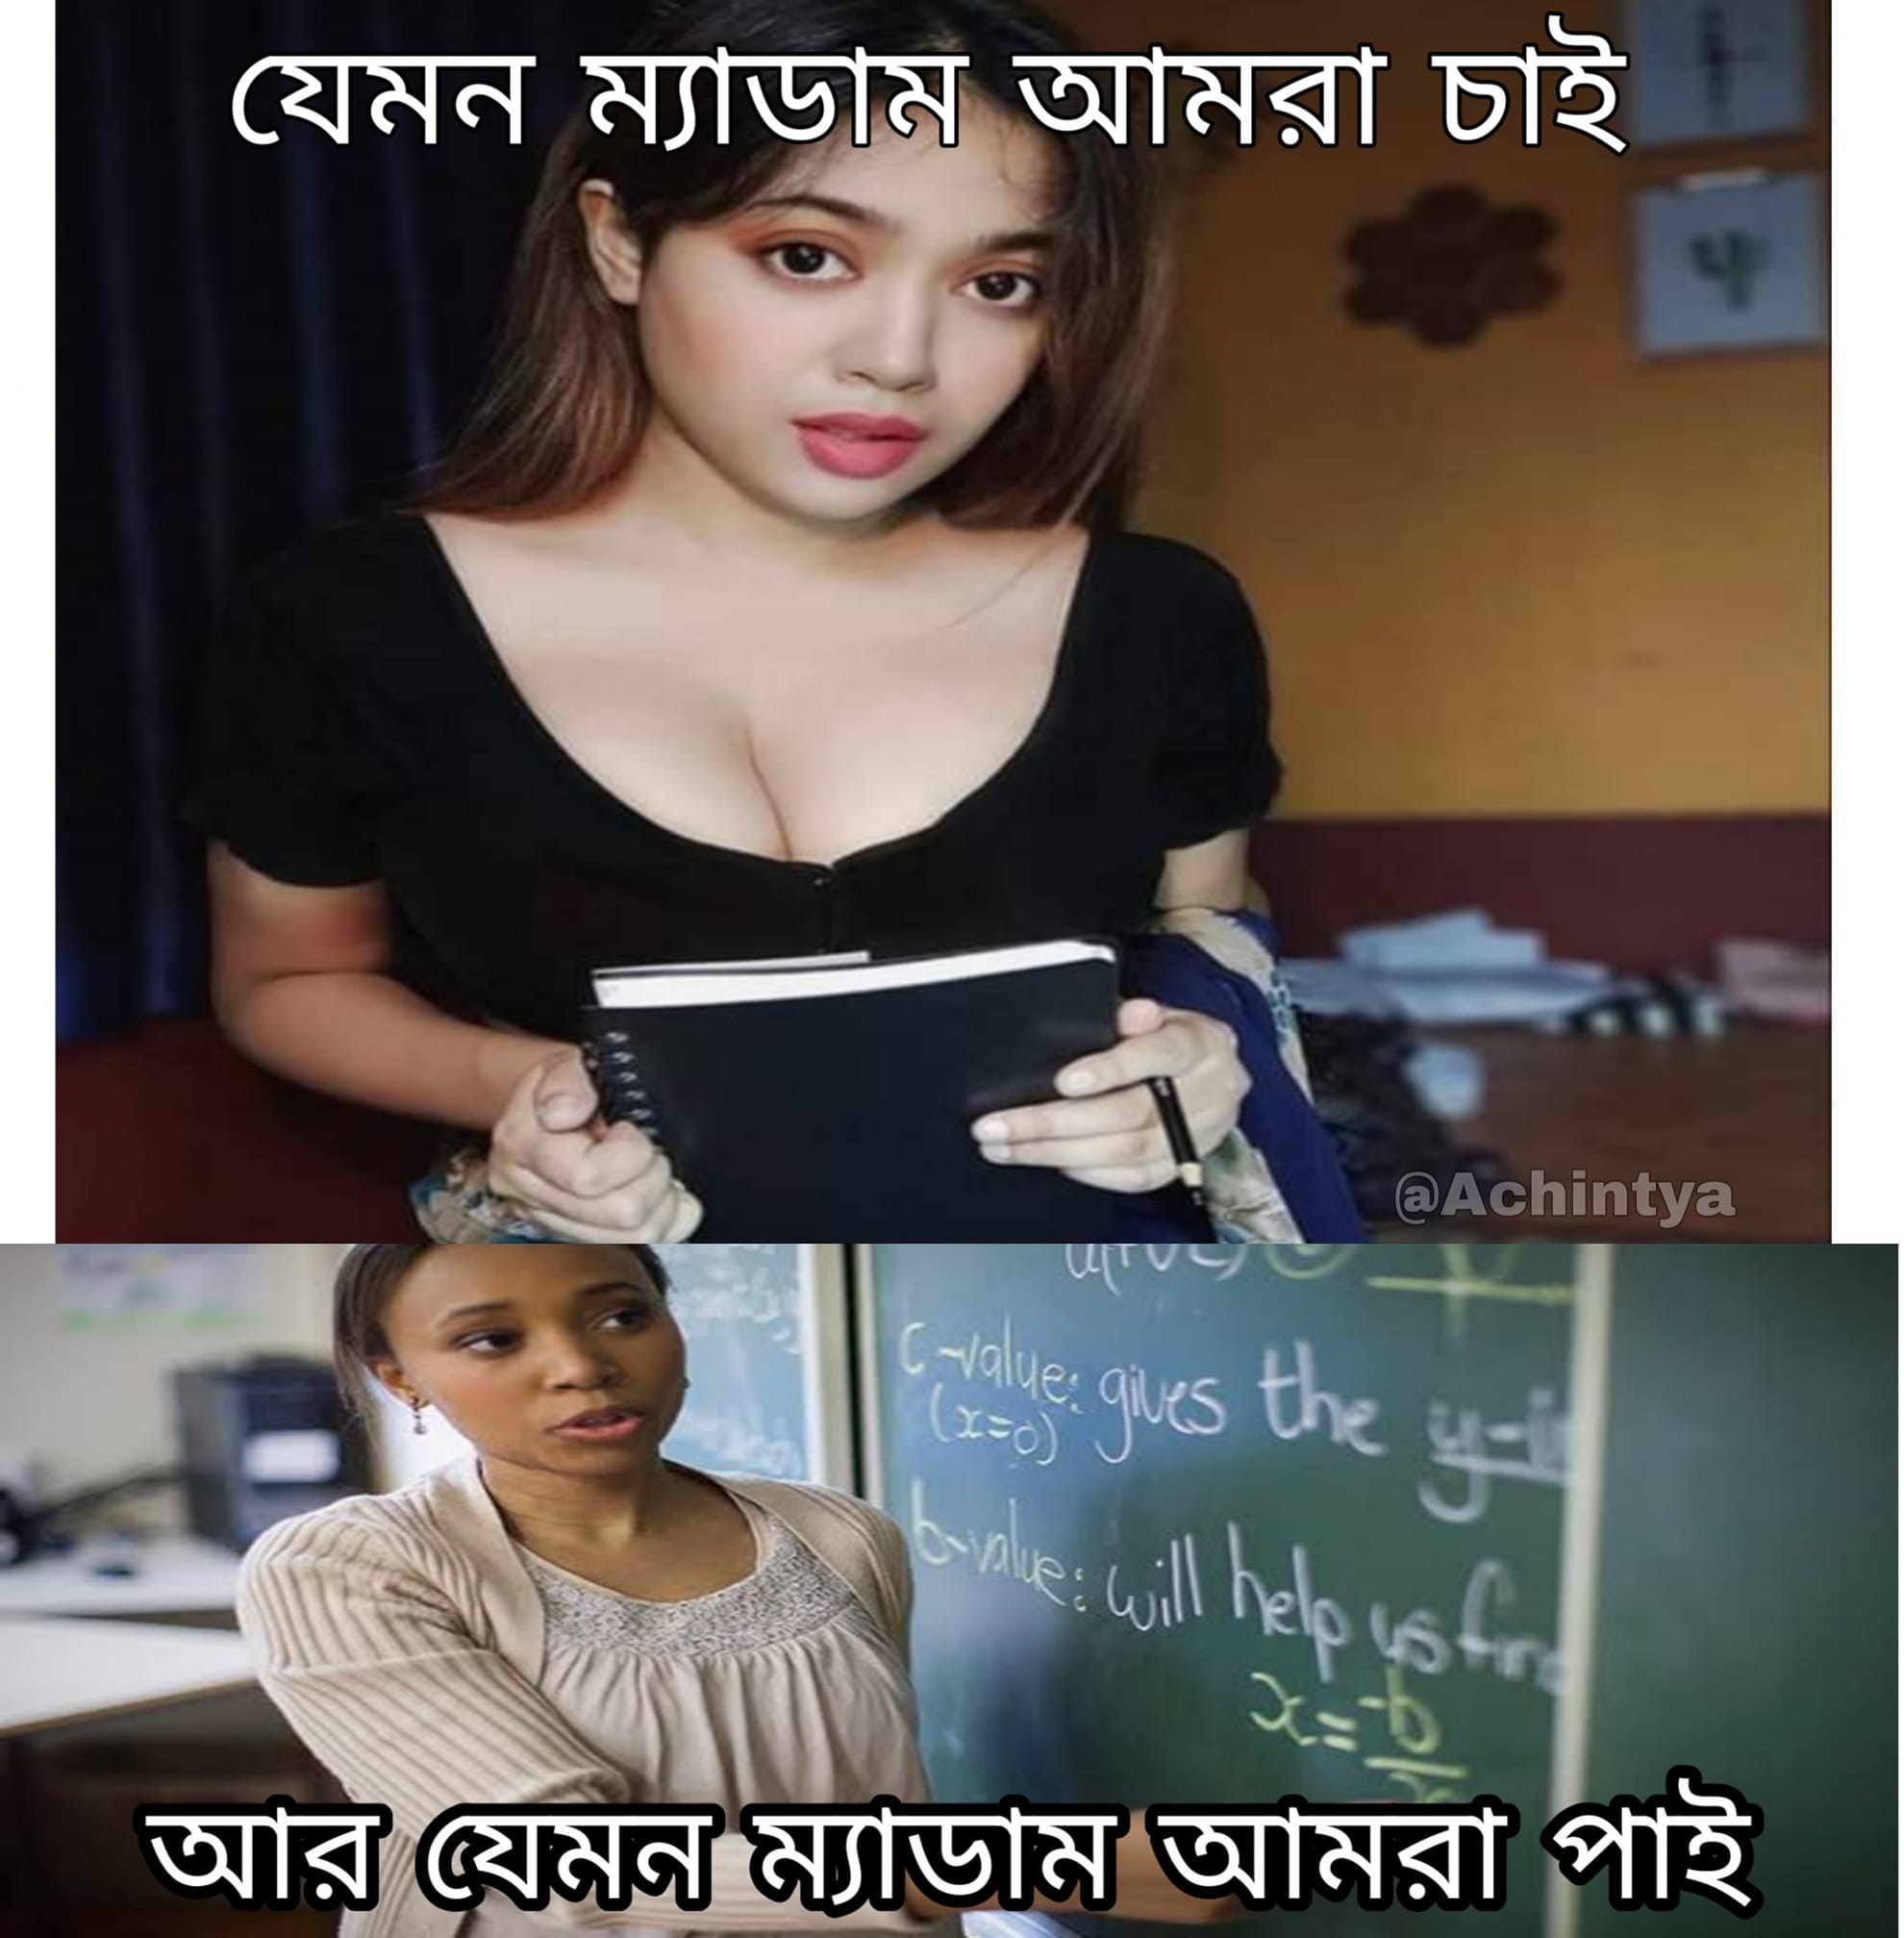
Caption: যেমন ম্যাডাম আমরা চাই    আর যেমন ম্যাডাম আমরা পাই
Label: hate